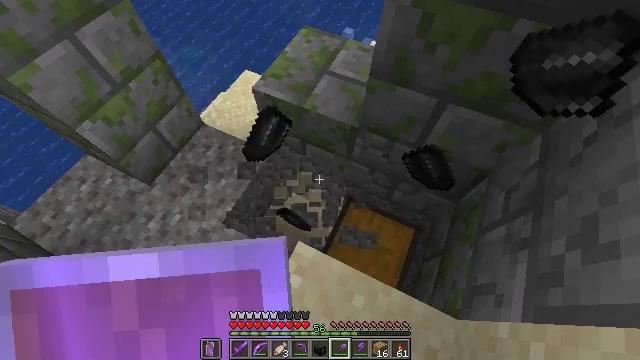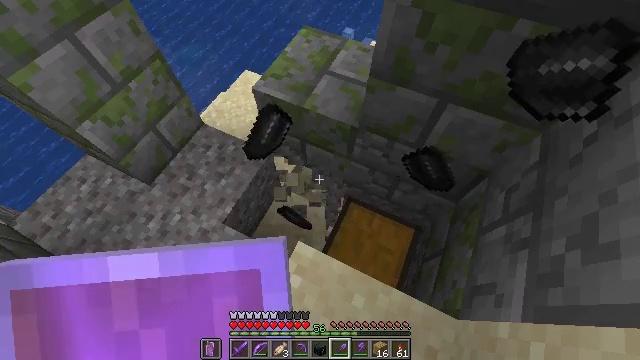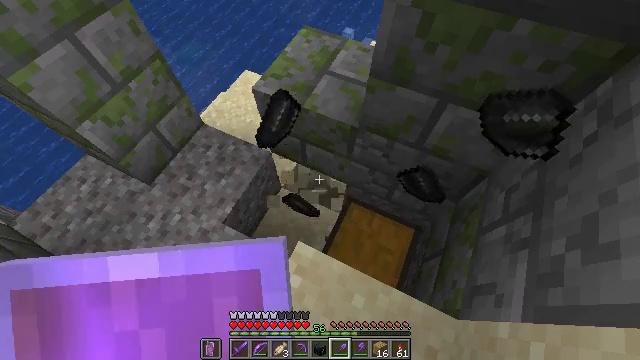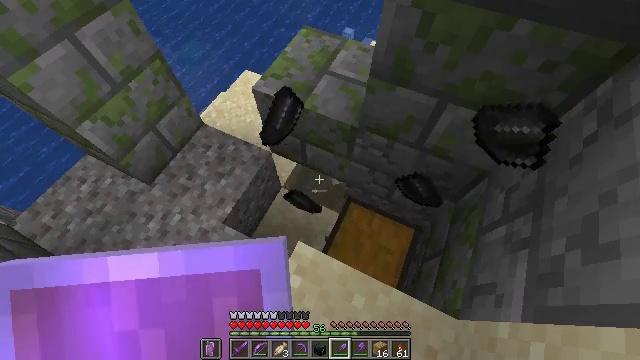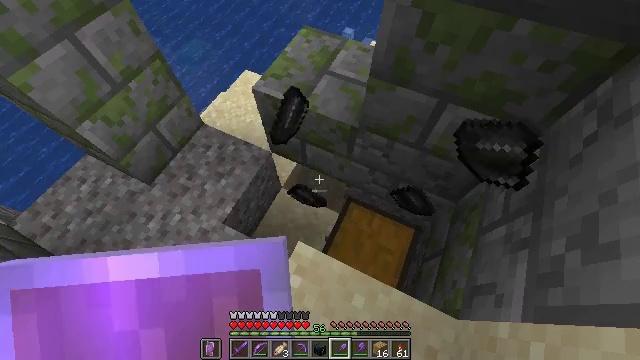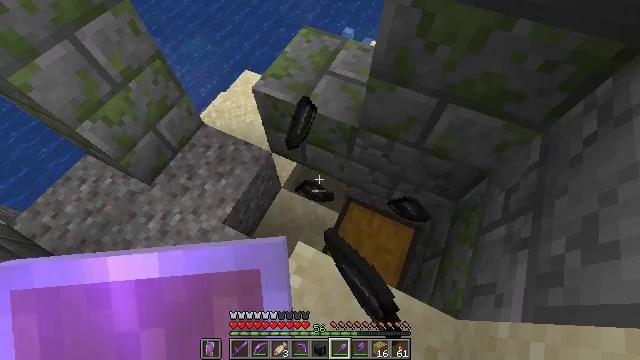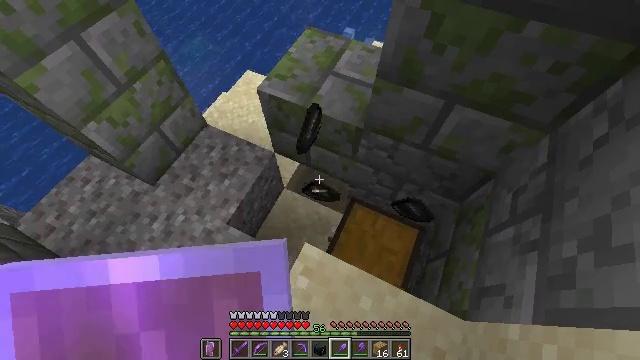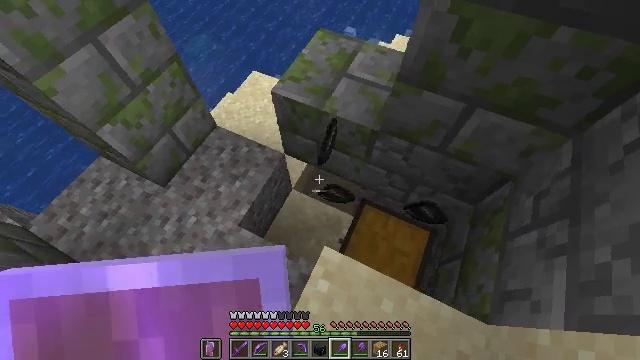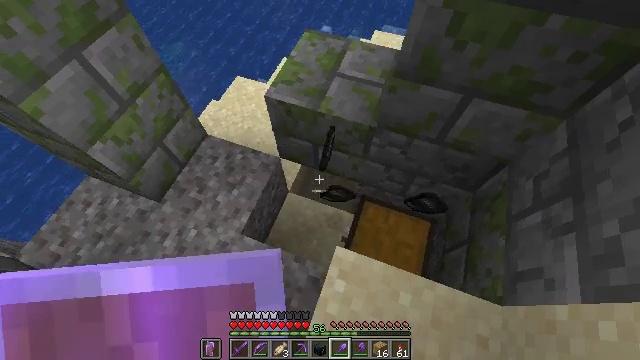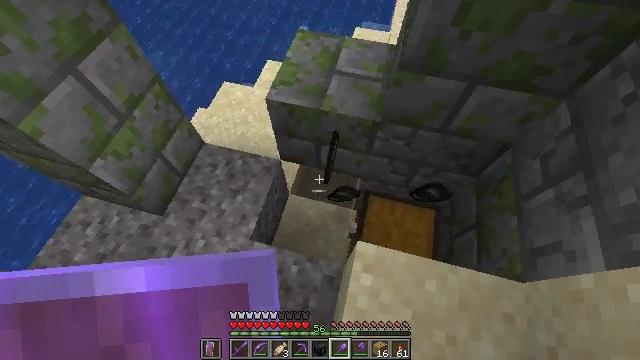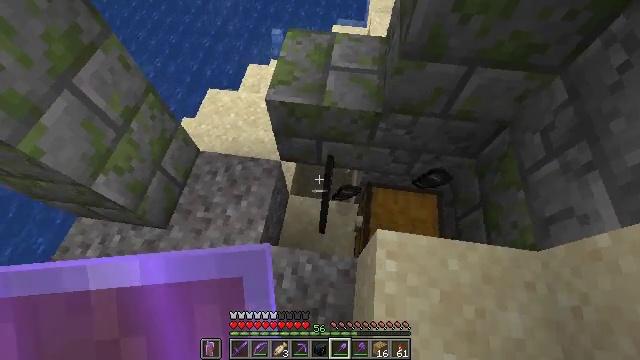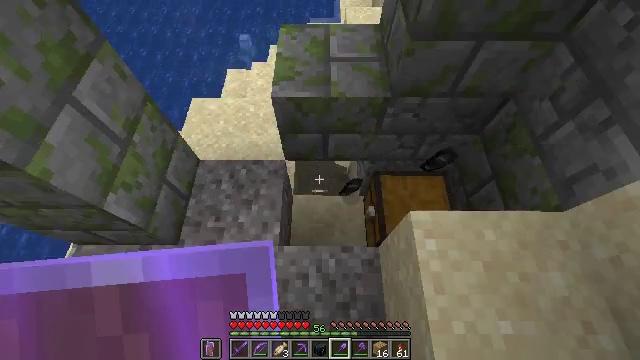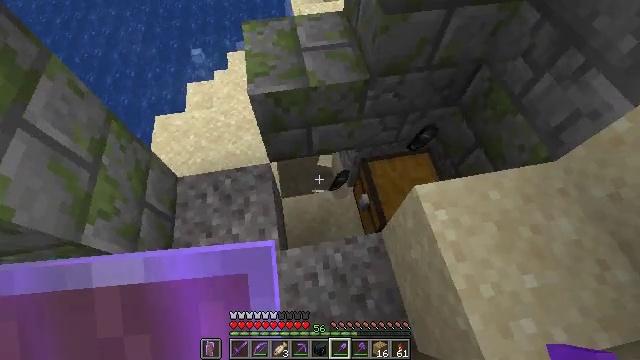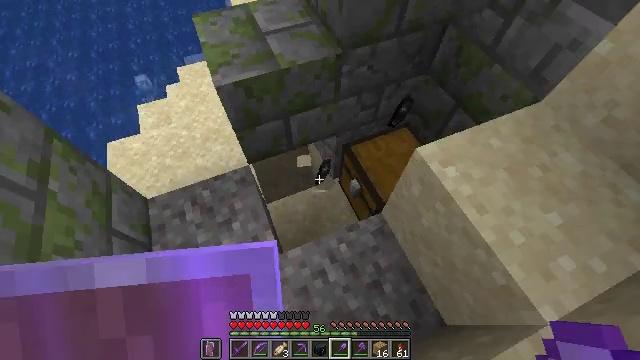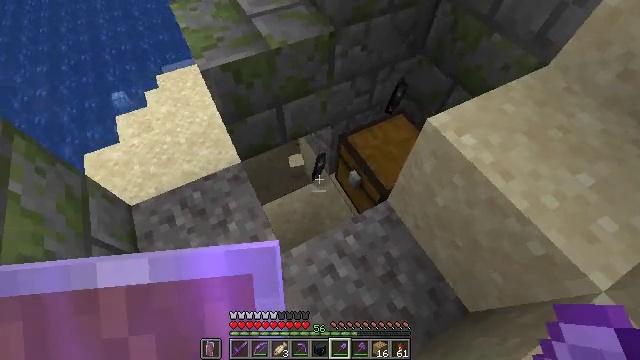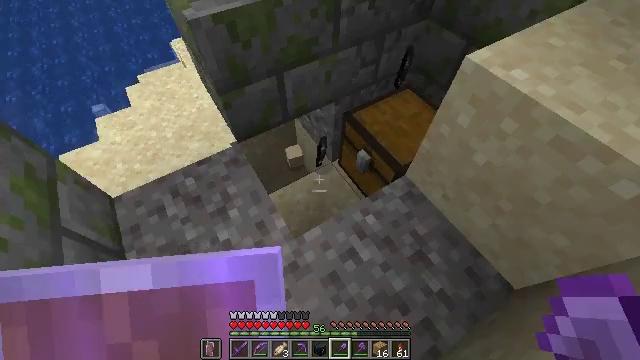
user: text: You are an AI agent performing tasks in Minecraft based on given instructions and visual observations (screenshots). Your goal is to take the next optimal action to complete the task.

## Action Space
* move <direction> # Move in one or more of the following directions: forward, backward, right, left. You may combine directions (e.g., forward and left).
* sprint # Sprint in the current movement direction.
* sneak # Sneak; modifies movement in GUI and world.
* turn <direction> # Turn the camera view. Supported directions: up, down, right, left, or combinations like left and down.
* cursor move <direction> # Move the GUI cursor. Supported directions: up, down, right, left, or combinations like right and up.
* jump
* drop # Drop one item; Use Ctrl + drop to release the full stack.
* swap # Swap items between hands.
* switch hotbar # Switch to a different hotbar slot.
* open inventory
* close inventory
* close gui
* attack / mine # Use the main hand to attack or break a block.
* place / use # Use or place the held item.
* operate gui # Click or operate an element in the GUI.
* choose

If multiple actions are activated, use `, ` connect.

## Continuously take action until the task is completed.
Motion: motion action
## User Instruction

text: Dig up some sand.
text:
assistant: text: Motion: no_op
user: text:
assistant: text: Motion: no_op
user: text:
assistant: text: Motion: no_op
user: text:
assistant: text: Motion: no_op
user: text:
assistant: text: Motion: no_op
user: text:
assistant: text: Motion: move left
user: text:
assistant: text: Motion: move left
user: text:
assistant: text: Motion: move left, turn right
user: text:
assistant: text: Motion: move left, turn right
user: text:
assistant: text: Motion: move left, turn right
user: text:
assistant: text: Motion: move left, turn right
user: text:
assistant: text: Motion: move left, turn right
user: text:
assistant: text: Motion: move left, turn right and up
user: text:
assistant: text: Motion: move left, turn right and up
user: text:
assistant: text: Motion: turn right and up
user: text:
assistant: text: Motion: turn right
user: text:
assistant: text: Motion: turn right and up
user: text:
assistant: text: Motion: turn right and up
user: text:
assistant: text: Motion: turn right and up
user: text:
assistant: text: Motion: turn right and up
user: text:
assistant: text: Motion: no_op
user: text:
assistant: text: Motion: no_op
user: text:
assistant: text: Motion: turn right
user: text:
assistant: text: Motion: turn right
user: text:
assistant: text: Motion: no_op
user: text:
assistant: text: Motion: use / place
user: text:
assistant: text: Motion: use / place
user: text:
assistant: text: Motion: use / place
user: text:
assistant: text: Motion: use / place
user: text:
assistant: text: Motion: no_op